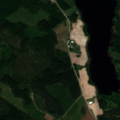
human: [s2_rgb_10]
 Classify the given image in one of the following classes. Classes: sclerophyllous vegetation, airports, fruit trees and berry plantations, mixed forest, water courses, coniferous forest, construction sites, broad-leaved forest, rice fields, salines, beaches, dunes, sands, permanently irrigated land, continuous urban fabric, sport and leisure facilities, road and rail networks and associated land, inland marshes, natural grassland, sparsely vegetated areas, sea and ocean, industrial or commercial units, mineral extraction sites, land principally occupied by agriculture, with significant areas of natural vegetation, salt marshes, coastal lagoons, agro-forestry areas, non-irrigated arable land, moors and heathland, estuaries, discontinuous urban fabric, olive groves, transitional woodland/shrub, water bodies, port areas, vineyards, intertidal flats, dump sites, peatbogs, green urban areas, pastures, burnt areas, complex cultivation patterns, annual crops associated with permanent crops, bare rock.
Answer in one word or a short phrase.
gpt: land principally occupied by agriculture, with significant areas of natural vegetation, mixed forest, transitional woodland/shrub, water bodies